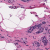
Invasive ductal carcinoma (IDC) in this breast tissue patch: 0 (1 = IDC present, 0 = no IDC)